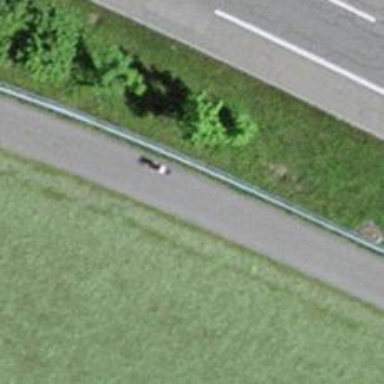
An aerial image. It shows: Asphalt track with grade1 quality.